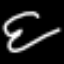
Label: squiggle